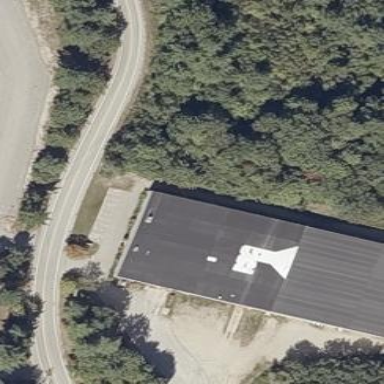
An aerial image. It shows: Industrial building with gabled roof.